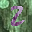
Label: 2